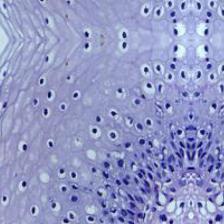
Diagnosis: Normal